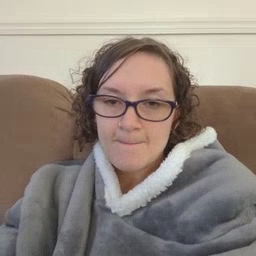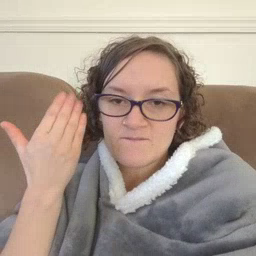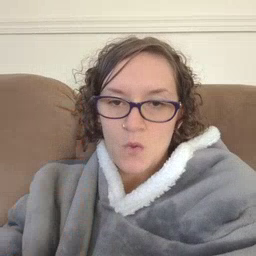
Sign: before